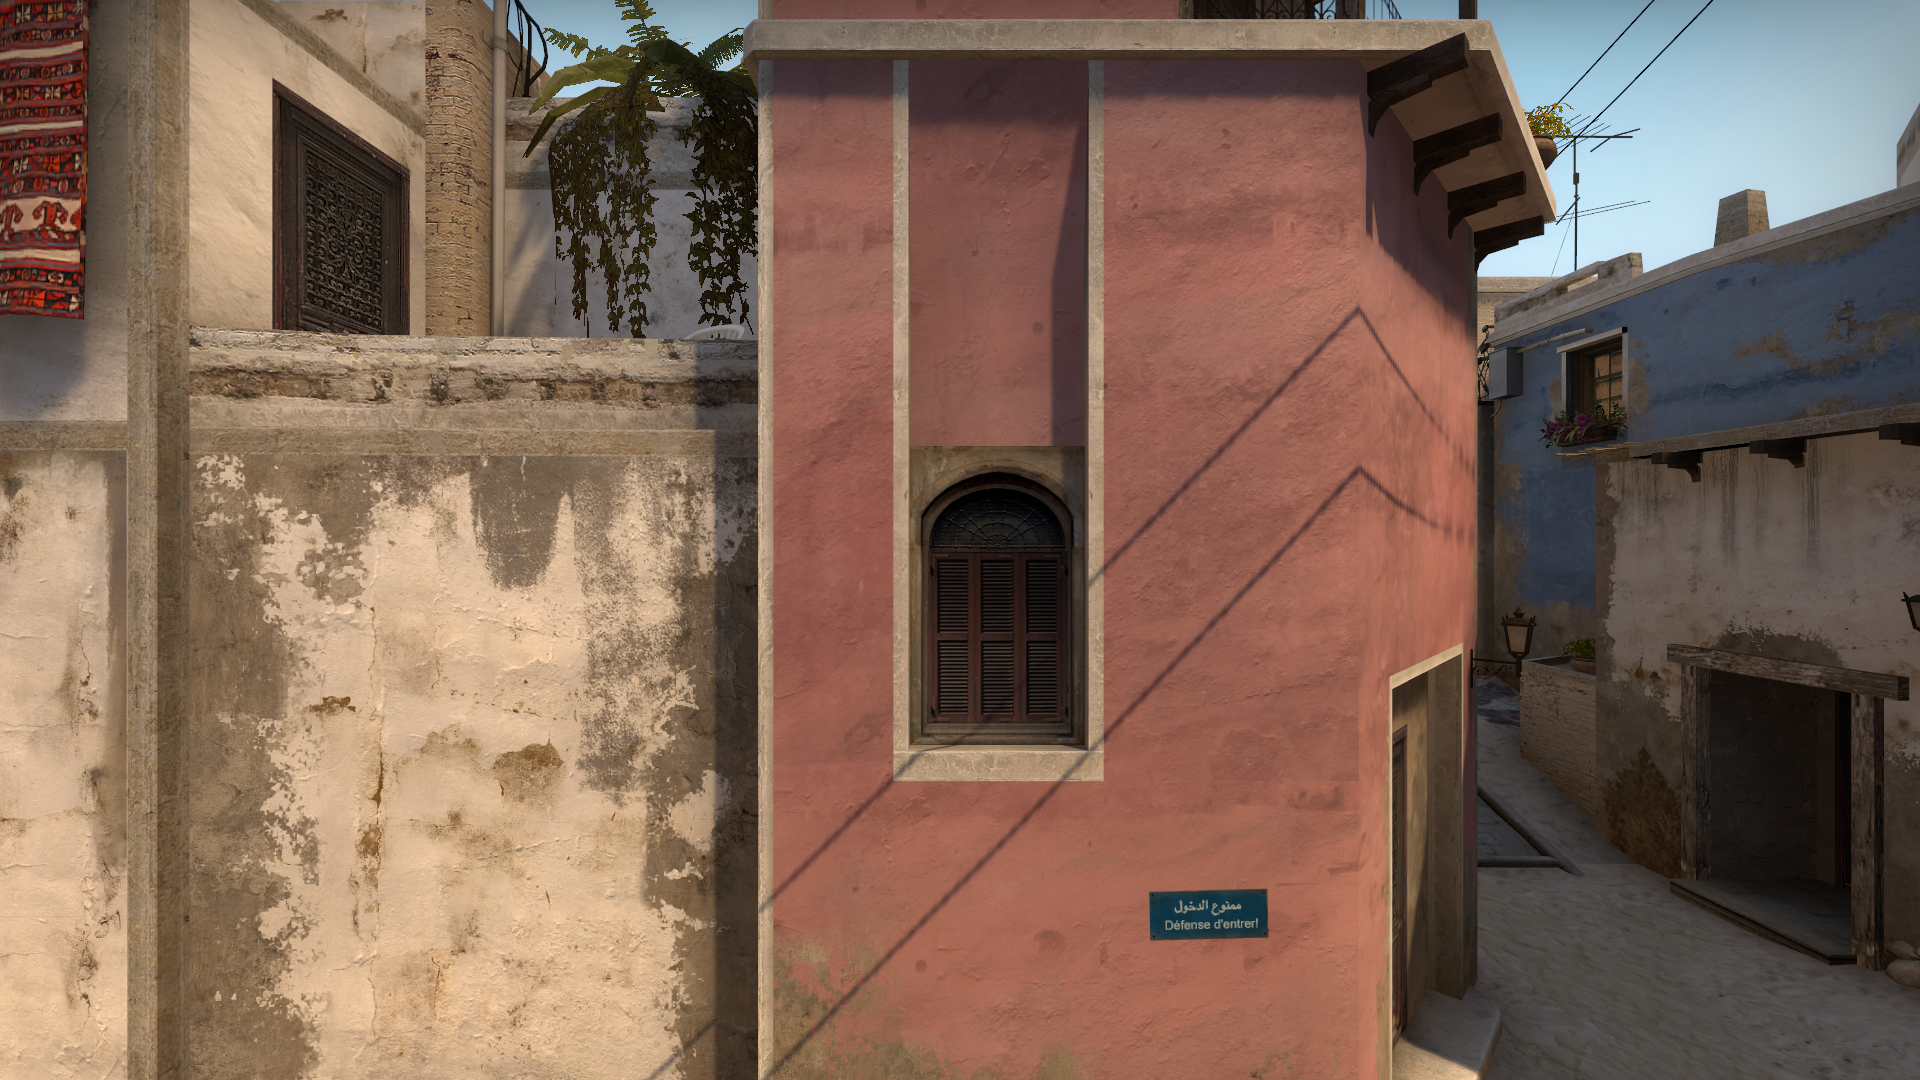
Map: de_mirage